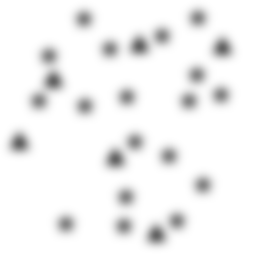
Squares: 0
Triangles: 6
Stars: 18
Total shapes: 24